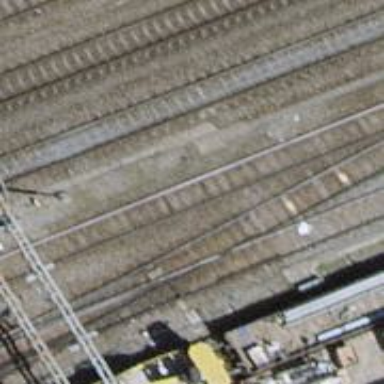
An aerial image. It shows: Single-track electrified railway service yard with contact line for trains.